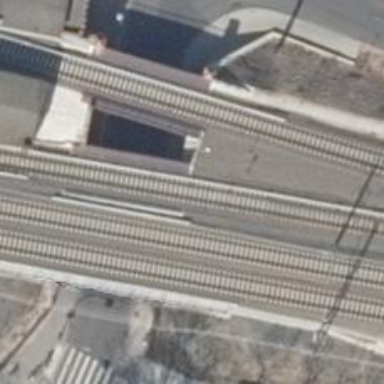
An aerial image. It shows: Bridge for electrified light rail.